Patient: sex M, age 51
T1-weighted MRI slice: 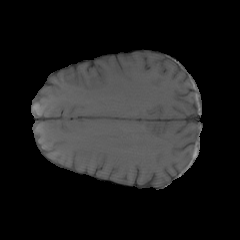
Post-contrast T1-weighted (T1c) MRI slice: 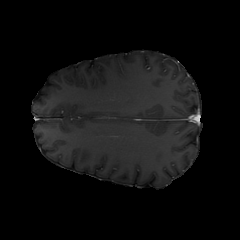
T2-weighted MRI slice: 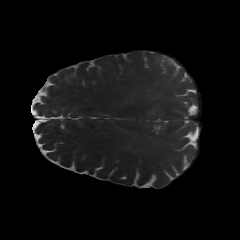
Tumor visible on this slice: no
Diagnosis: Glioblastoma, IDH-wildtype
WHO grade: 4